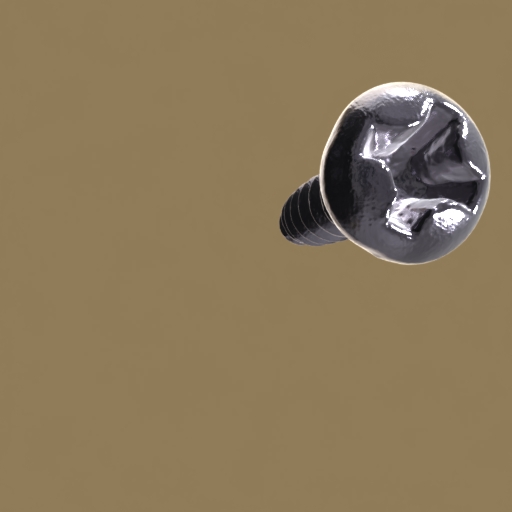
Label: screw